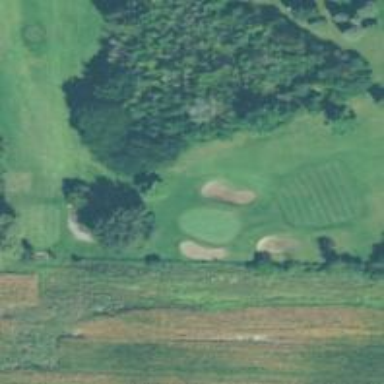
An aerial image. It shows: View of golf hole.